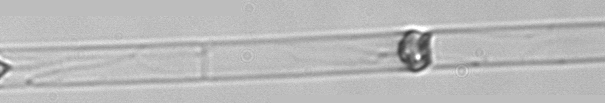
Label: Dactyliosolen_blavyanus